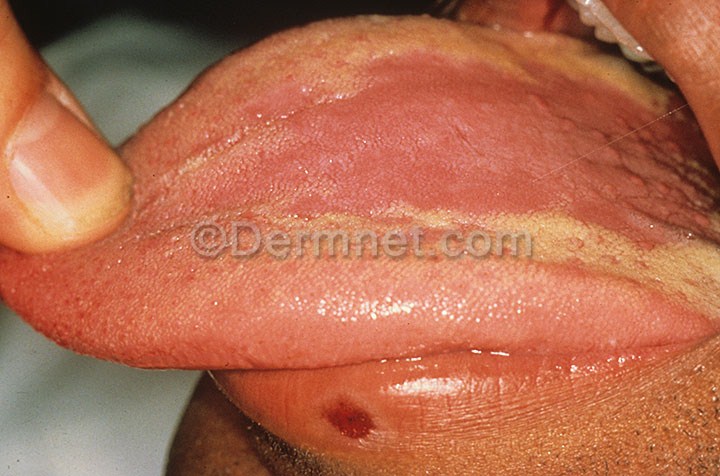
Disease: Herpes HPV and other STDs Photos